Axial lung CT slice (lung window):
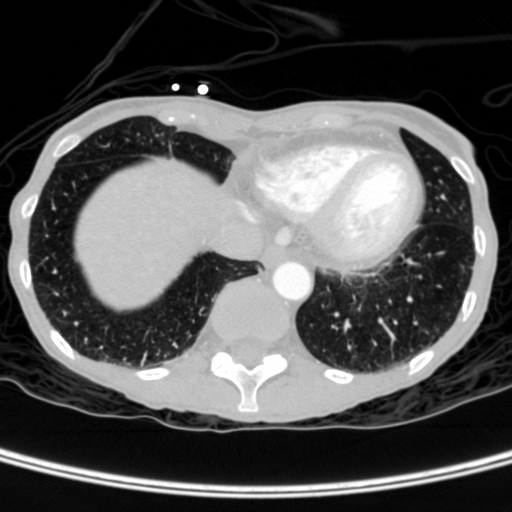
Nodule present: no